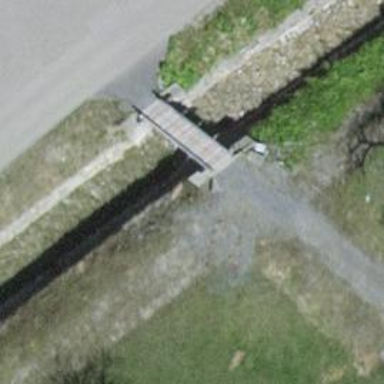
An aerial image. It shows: Path leading to bridge.